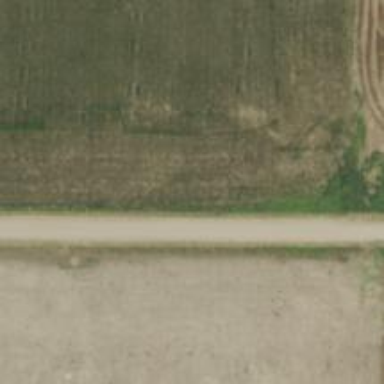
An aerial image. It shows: Unclassified road.